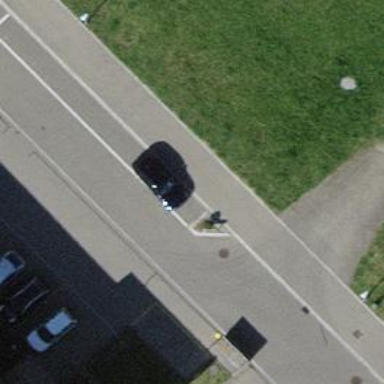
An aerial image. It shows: Chicane for traffic calming.